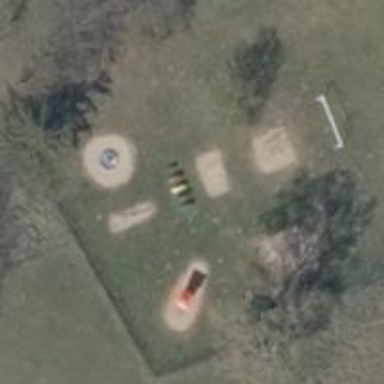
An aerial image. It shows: Playground area for leisure activities on the land.